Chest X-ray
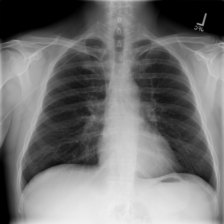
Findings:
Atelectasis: negative
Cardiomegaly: negative
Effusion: negative
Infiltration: negative
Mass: negative
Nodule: negative
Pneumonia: negative
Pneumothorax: negative
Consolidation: negative
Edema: negative
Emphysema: negative
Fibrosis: negative
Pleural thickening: negative
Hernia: negative